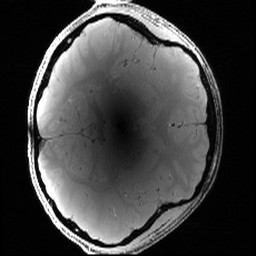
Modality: PDw
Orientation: axial
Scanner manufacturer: siemens
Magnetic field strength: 6.98 T
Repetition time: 2.16 s
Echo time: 0.00345 s